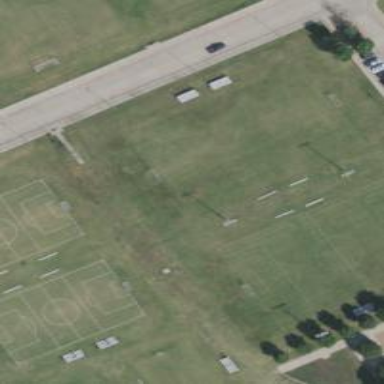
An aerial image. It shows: Soccer pitch designated for leisure and sports activities.